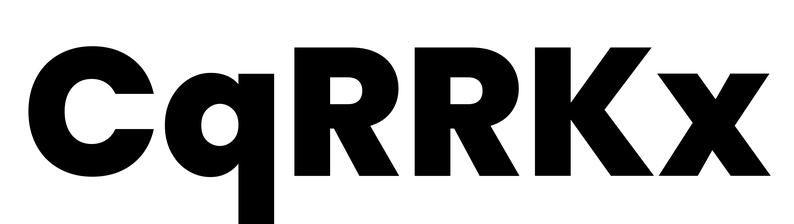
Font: Poppins-ExtraBold